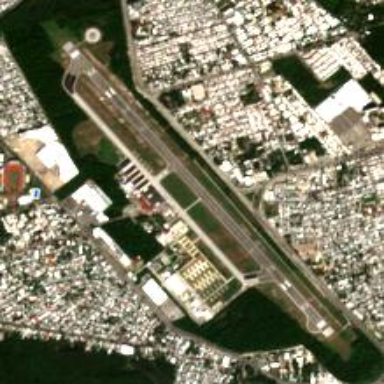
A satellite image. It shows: Public aerodrome or airport.